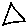
Label: triangle